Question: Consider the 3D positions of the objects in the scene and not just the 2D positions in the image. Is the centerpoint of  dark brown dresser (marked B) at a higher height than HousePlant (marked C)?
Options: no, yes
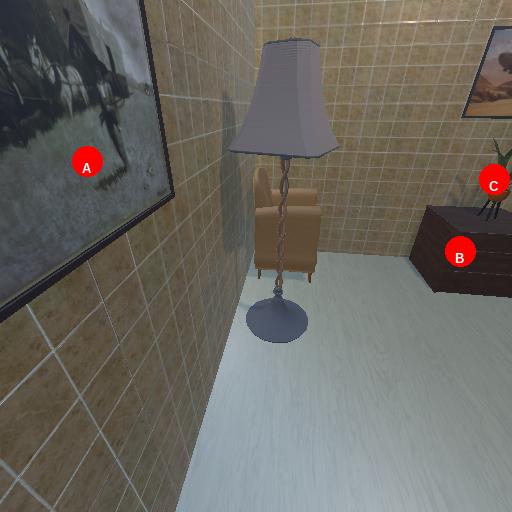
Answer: no